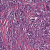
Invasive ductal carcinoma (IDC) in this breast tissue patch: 1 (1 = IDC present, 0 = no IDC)